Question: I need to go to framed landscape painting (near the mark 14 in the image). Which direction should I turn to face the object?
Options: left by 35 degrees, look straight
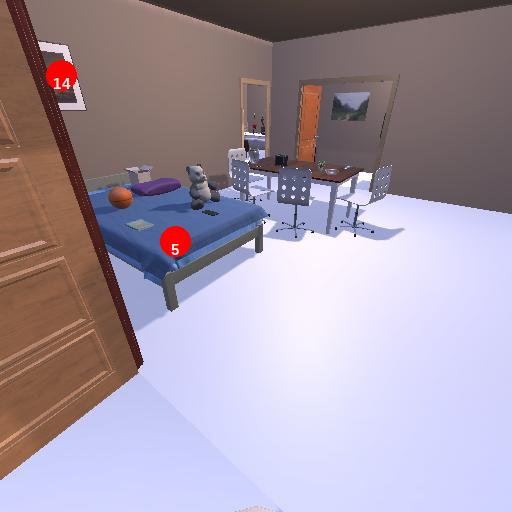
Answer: left by 35 degrees